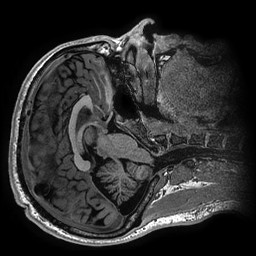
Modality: T1w
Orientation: axial
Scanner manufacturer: ge
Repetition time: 7.6 s
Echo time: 0.003 s